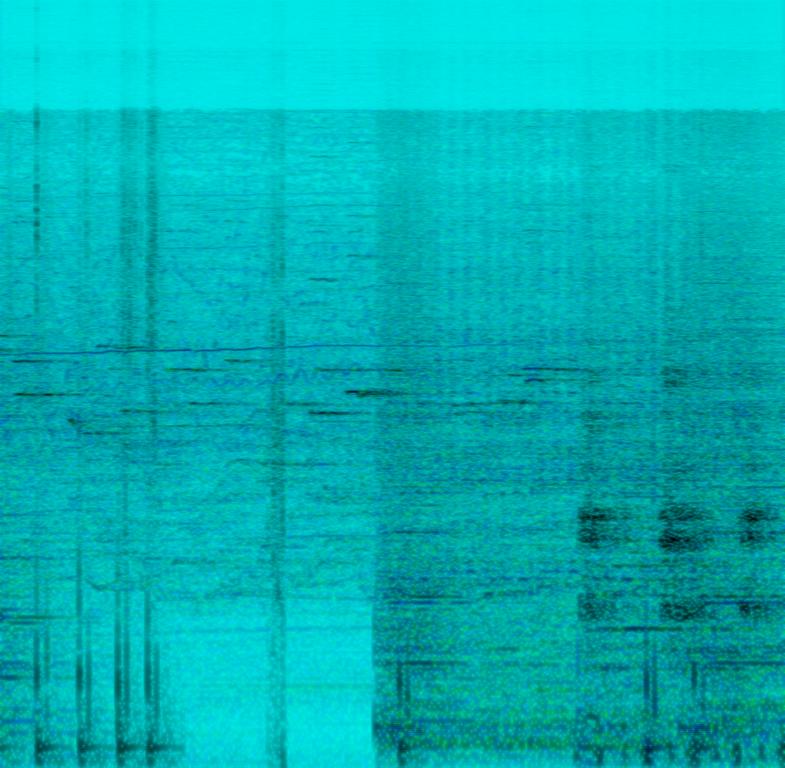
The low quality video features a filtered male breathing sound effects, muffled male screaming sound effects, monster roar sound effects and wide strings rising melody. It sounds intense and suspenseful, almost like some old horror movie with low quality sound.